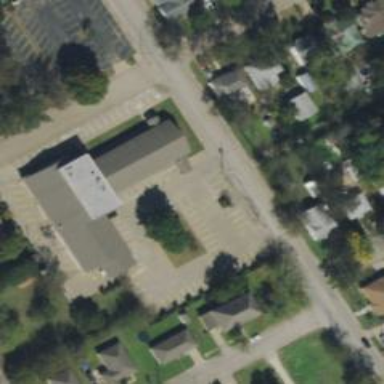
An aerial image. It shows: Parking space.